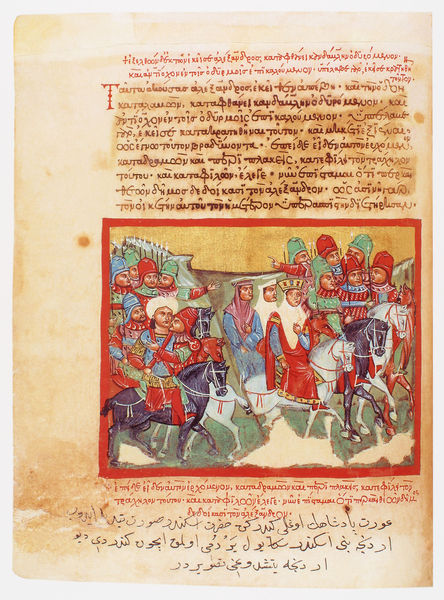
Titel: Der griechische Alexanderroman
Institution: Venedig, Hellenic Institute Codex Gr. 5
Schlagwörter: blau, kampf, mann, gelb, grün, menschen, bunt, männer, rot, rahmen, bild, gold, krone, pferd, pferde, reiter, rappe, reiten, kopfbedeckung, schrift, farben, gefolge, könig, lanze, soldaten, kopftuch, buch, orient, seite, text, soldat, ritter, verhandlung, heer, schimmel, buchdruck, arabisch, griechisch, mittelalter, begegnung, griechenland, lanzen, rappen, turban, miniatur, arabien, handschrift, turbane, dokument, sultan, bil, quelle, papyrus, buchmalerei, alexander, osmanisches reich, illumination, alexanderroman